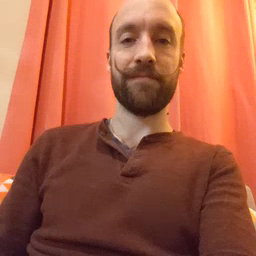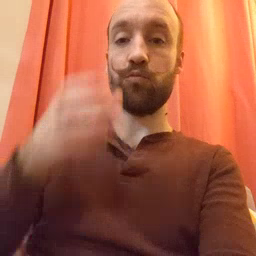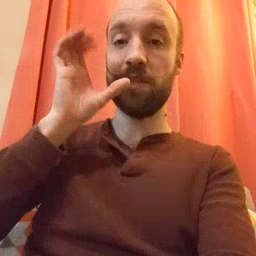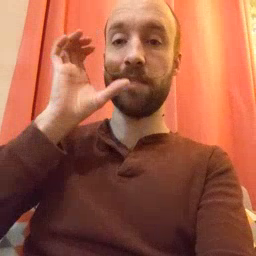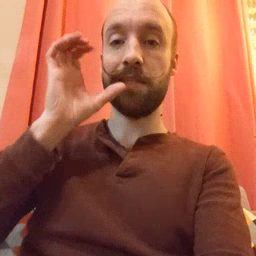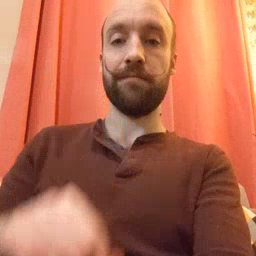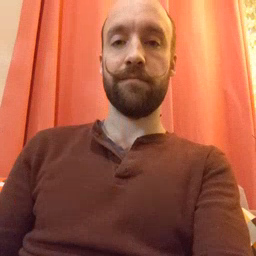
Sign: drink